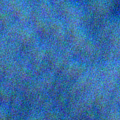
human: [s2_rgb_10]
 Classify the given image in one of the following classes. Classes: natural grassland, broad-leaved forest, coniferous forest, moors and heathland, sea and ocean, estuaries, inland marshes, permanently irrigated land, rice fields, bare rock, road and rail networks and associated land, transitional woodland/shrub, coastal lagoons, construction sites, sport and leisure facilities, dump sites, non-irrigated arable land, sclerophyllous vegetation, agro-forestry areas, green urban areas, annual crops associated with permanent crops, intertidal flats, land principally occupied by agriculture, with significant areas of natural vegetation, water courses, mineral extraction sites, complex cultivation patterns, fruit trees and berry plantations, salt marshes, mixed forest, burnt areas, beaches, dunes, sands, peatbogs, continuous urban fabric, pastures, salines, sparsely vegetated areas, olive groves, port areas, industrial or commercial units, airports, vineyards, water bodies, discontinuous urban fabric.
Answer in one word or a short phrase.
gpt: water bodies